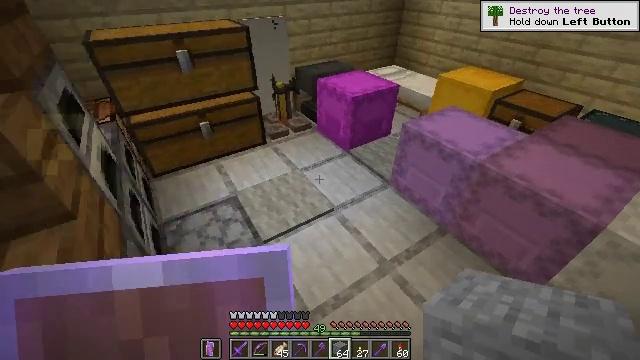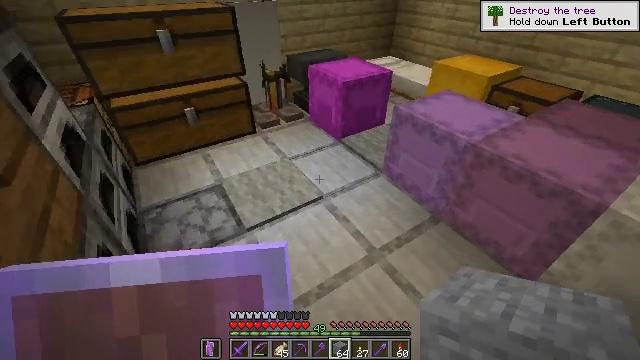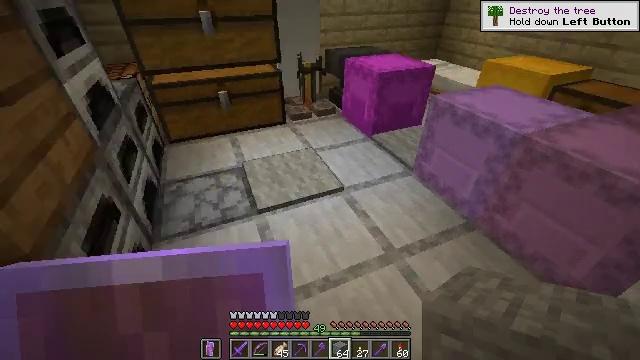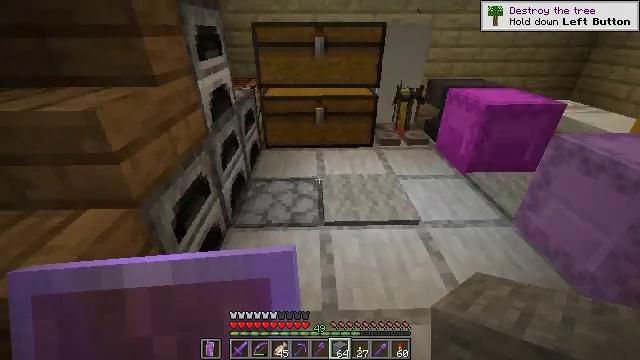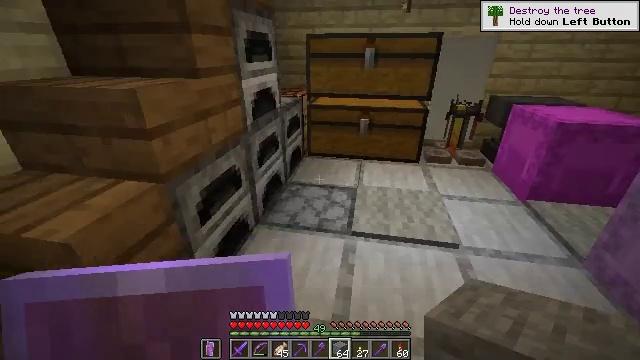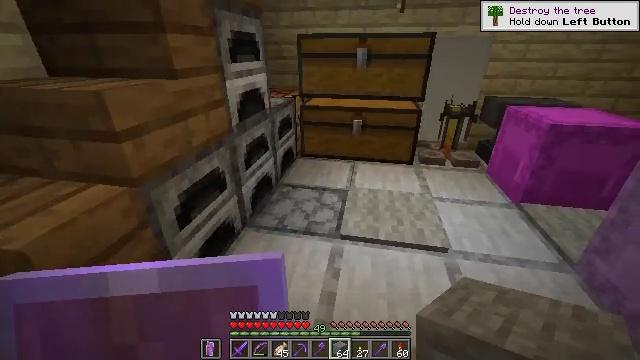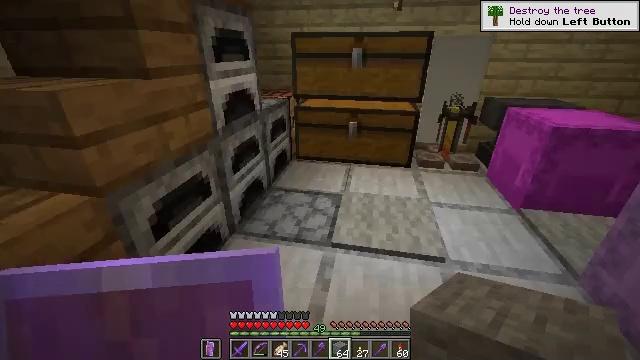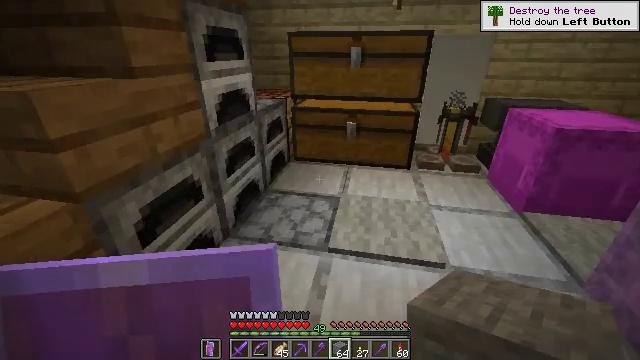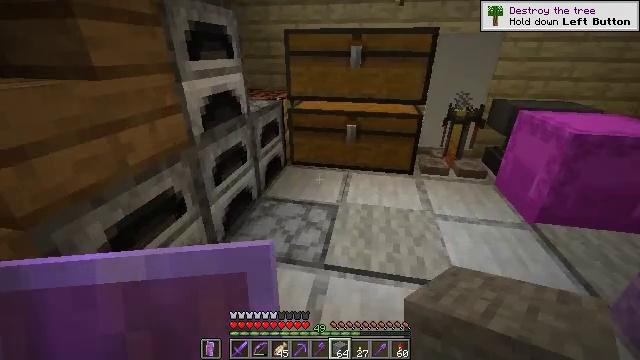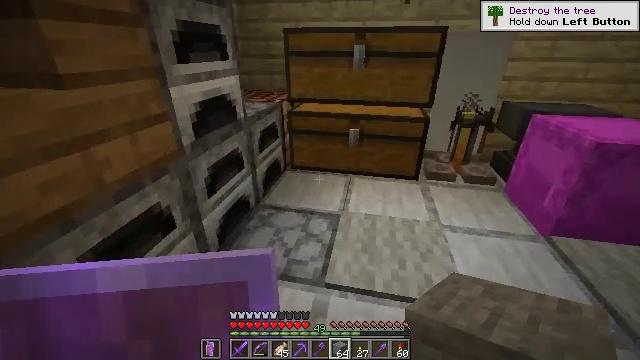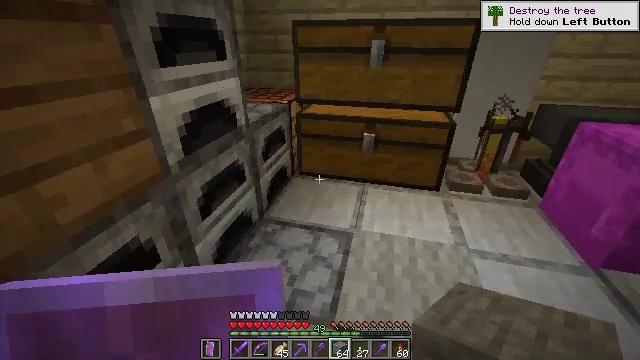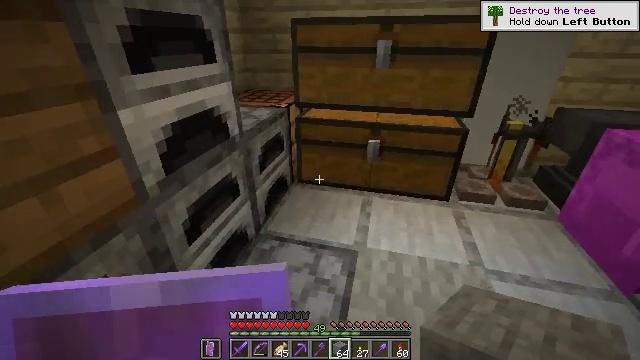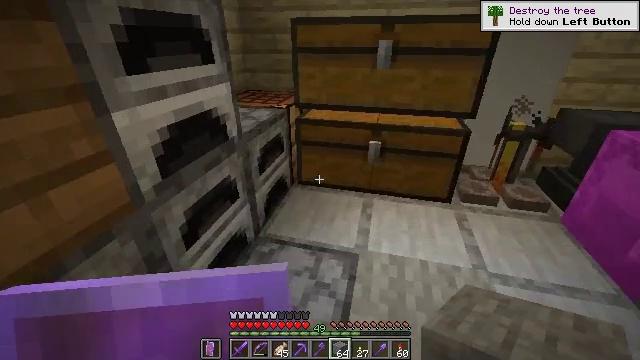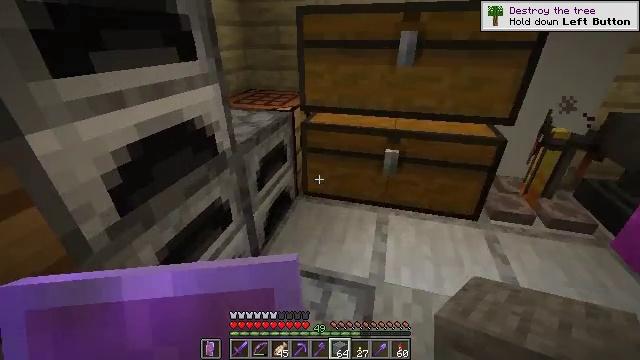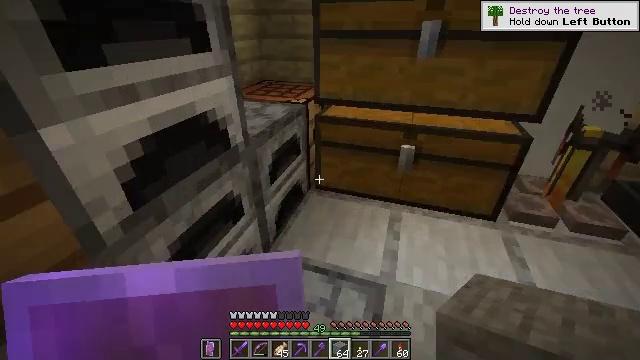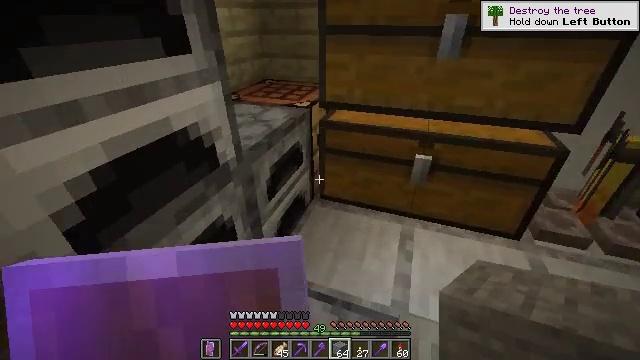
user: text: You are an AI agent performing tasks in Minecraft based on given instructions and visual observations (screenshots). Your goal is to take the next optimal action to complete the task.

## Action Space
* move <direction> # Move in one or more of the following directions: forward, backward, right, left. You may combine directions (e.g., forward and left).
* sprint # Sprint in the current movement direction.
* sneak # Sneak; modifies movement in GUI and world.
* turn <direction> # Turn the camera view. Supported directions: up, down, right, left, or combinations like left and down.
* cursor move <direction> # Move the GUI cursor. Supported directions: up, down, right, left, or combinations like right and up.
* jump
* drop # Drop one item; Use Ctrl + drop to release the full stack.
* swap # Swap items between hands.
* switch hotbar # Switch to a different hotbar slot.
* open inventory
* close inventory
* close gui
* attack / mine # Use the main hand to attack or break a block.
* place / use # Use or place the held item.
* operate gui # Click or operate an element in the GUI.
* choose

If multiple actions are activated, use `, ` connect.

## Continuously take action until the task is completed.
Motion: motion action
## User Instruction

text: Use a single piece of stone to make a stone button.
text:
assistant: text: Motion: move right
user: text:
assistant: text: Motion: move right, turn left and up
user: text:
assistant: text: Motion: move forward and move right, turn left and up
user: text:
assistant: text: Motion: move forward and move right, turn left and up
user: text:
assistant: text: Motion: move forward
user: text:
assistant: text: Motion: move forward
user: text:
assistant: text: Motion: move forward
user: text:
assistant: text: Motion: move forward
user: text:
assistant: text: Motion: move forward
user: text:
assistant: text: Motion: move forward, turn left and down
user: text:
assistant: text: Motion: move forward
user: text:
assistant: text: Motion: move forward
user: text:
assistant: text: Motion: move forward, turn left
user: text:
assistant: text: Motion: move forward, turn left and down
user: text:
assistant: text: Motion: move forward, turn left and down
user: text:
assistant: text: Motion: move forward, turn left and down
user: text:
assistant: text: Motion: move forward, turn left and down
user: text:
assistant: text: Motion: move forward, turn left and down
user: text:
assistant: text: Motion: move forward, turn left and down
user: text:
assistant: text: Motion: move forward, turn left and down
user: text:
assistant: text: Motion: move forward, turn left and down
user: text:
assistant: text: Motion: move forward, turn left and down, jump
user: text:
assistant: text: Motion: move forward, turn left and down, jump
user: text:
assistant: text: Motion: move forward, turn left and down, jump
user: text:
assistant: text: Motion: move forward, turn left and down
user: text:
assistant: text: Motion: move forward, turn left and down
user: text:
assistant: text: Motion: move forward
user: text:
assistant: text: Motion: move forward
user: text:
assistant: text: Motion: move forward
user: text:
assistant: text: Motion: turn right and down